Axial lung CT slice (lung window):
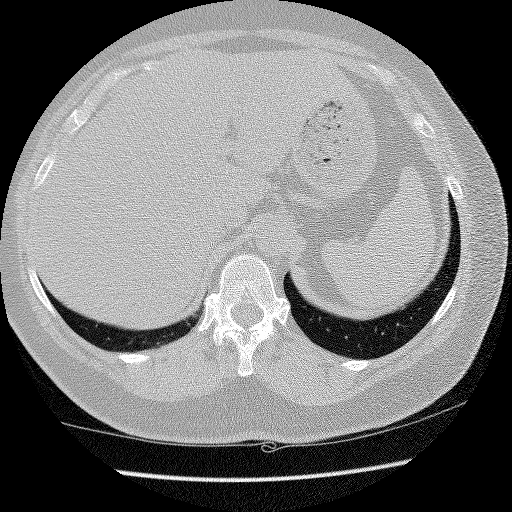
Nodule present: no